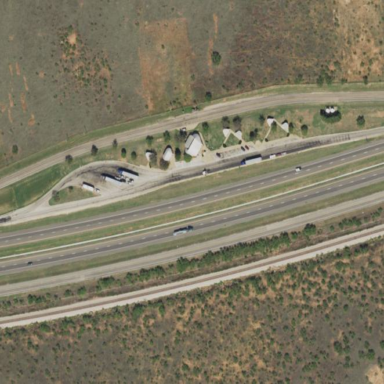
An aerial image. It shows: Rest area along the road with picnic tables.